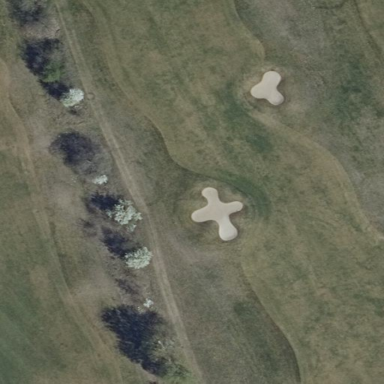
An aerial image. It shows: Golf fairway in the image.